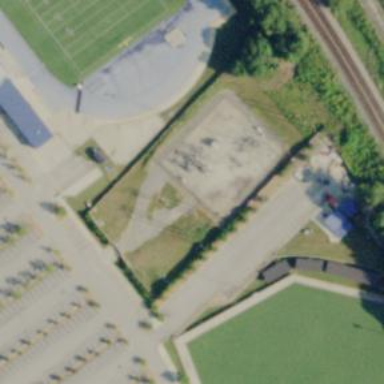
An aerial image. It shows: Distribution substation surrounded by fence.